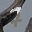
Label: 7